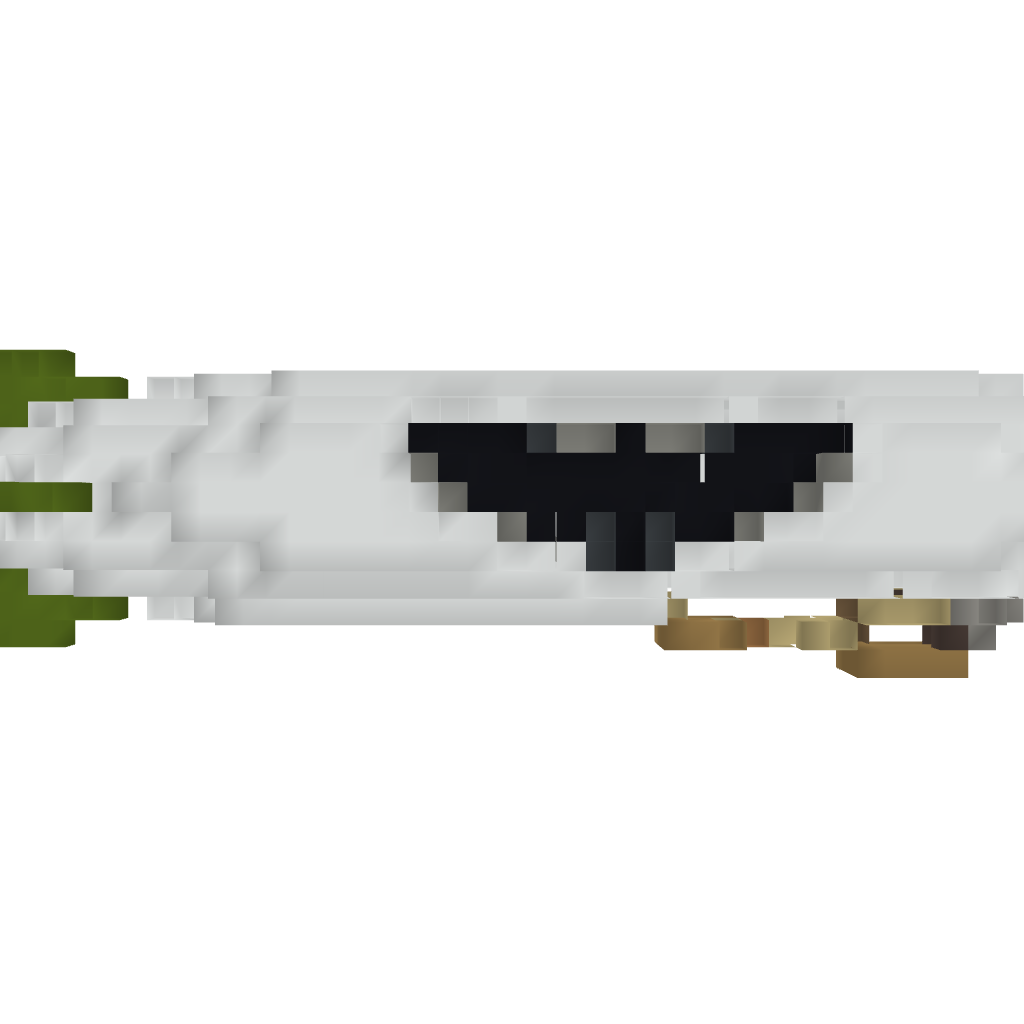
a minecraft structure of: Merchantman Airship